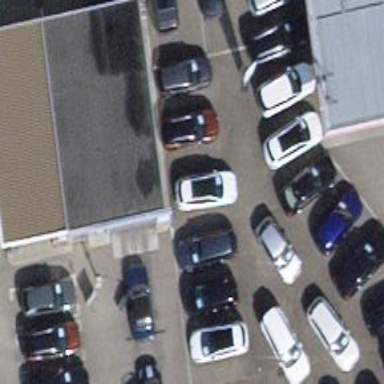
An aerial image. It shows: Building serving as car wash facility.